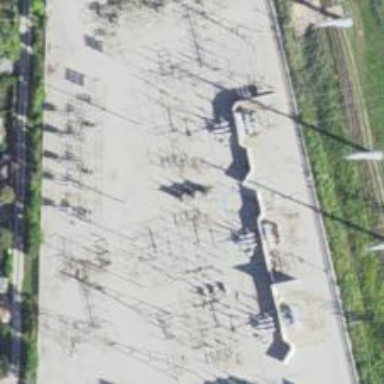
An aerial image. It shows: Switch used for power control.